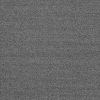
Atmospheric dust classification: dusty